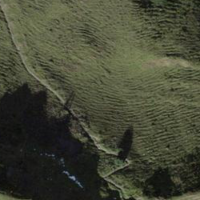
EUNIS habitat code: 23
Species observed at this site:
Linaria cannabina